Current action and preconditions to check: trajectory_clear

Your task: For each precondition in the list above, predict whether it will hold at this action.

Consider the current scene as observed from the mobile robot's camera, and analyze the predicted future states of all dynamic agents (e.g., people, animals, vehicles, or any moving entities) within the NEXT SECOND.

IMPORTANT: Only answer "very likely" if you are absolutely certain—based on strong, clear evidence—that a dynamic agent will violate the precondition in the predicted future state. Do NOT answer "very likely" for unlikely, ambiguous, or low-probability risks.

Ask yourself for each precondition: Is there a high probability, with clear and convincing evidence, that the predicted future states of any dynamic agent will interfere with the predicted future state of the currently executing action within the NEXT SECOND, causing that precondition to fail?

Assess the risk level based on these predictions. Use "likely" or "very likely" if motions create a clear risk of interference.

Use "neutral" or "improbable" if agents are nearby but their predicted paths are clearly diverging or non-conflicting.

Failure Risk Categories: "very improbable", "improbable", "neutral", "likely", "very likely"

Answer Format: Output ONLY the probability_of_failure value from these categories: "very improbable", "improbable", "neutral", "likely", "very likely"

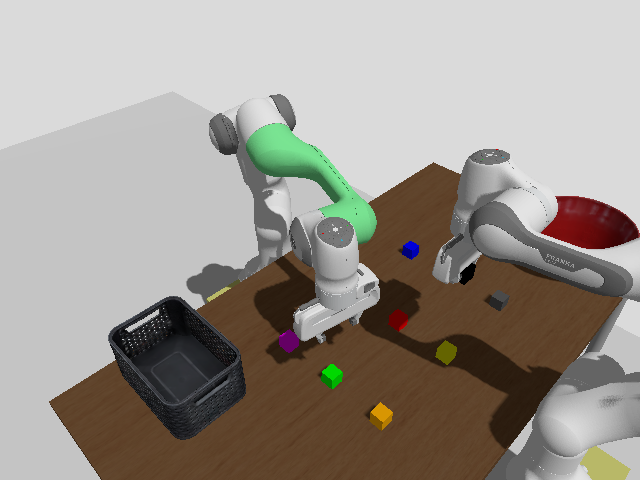

Answer: improbable